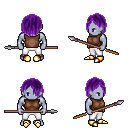
a pixel art fantasy rpg character, male body template, dark elf, purple skin, brown sleeveless shirt, white pants, purple bangs hairstyle, gold boots, spear, four views (front, back, left, right), 2x2 character sprite sheet, small pixel art, hard edges, no anti-aliasing